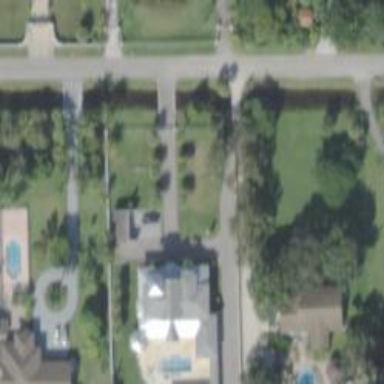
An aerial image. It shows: Driveway leading to service road.